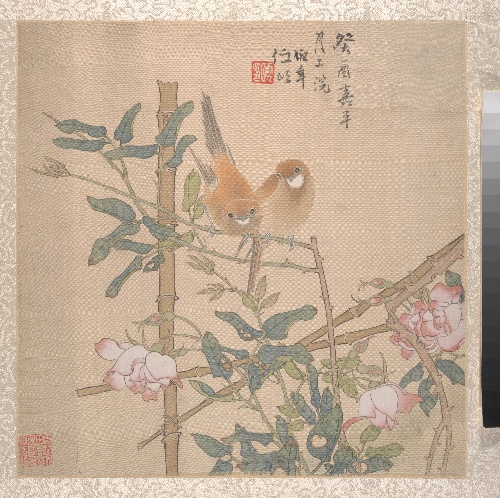
Title: 清  任頤  冊頁|Two Birds Perched on a Flowering Rose Bush
Artist: Ren Yi (Ren Bonian)
Artist bio: Chinese, 1840–1896
Date: late 19th century
Object type: Album leaf
Classification: Paintings
Medium: Album leaf; ink and color on paper
Culture: China
Period: Qing dynasty (1644–1911)
Dimensions: 10 7/8 x 10 5/8 in. (27.6 x 27.0 cm)
Department: Asian Art
Credit line: Bequest of Louisa L. McNeary, 1985
Accession year: 1985
Repository: Metropolitan Museum of Art, New York, NY
Tags: Roses|Birds